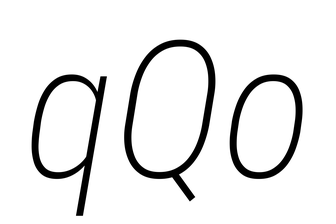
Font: Roboto-Italic_Condensed_ExtraLight_Italic